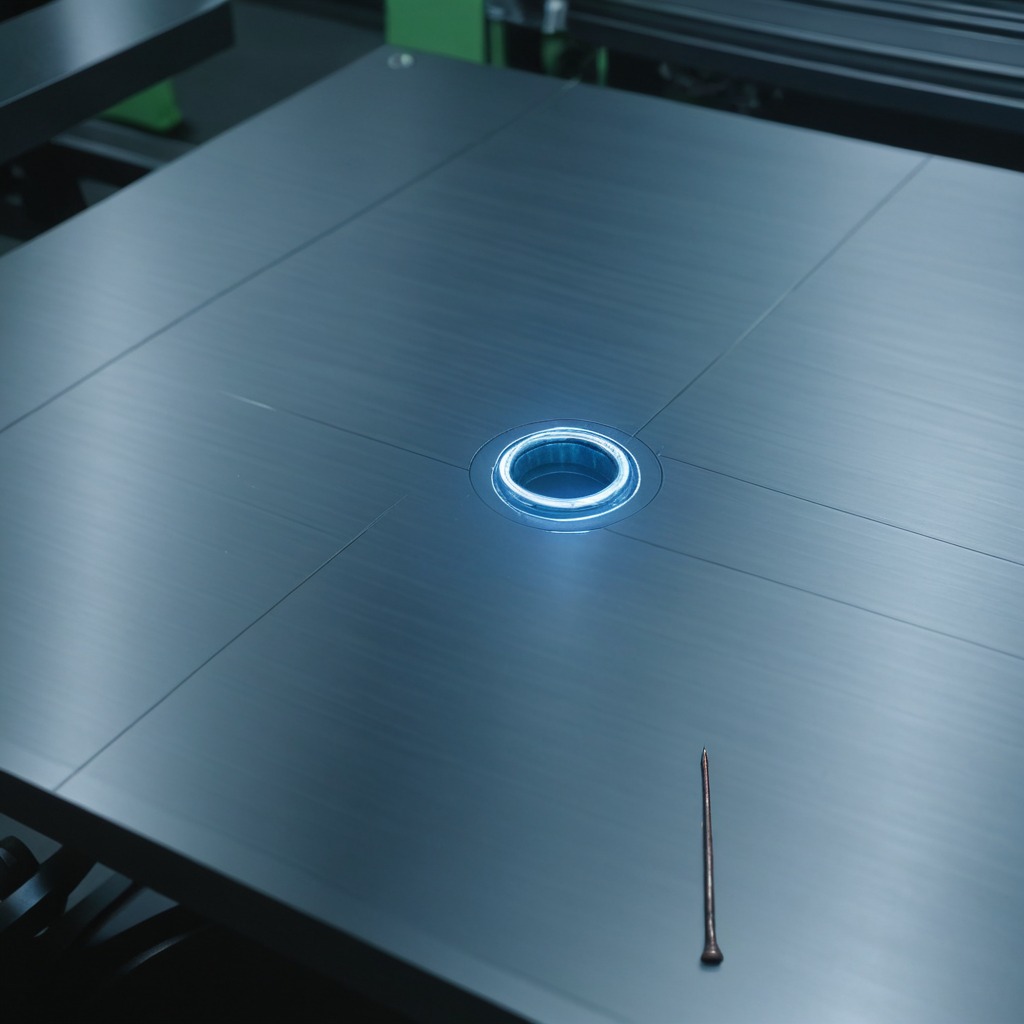
A nail is lying on the metal table.